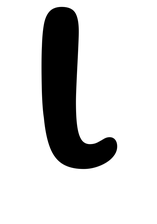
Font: Gluten_Medium